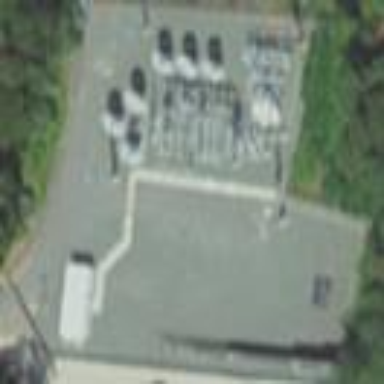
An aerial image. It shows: There is distribution substation enclosed by fence.